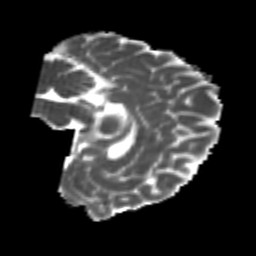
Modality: MD
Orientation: sagittal
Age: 26
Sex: female
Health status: healthy
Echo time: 0.074 s